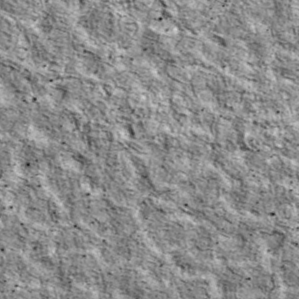
Label: non_frost